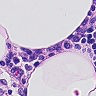
Metastatic tissue present: no